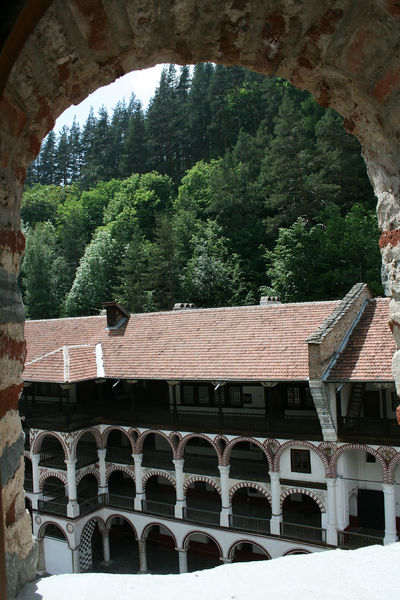
Titel: Rila-Kloster
Institution: Bulgarien, Rilagebirge
Schlagwörter: weiß, bäume, grün, braun, fenster, pfeiler, schwarz, säulen, dach, gebäude, schloss, beige, stein, steine, wald, dachziegel, kamin, kamine, bogen, italien, mauer, rundbogen, geländer, foto, fotografie, bögen, innenhof, burg, durchblick, bayern, kloster, rundfenster, arkaden, luke, säulengang, bogengang, bogenfenster, säulengänge, ausguck, schwarzwald, akarden, rote ziegel